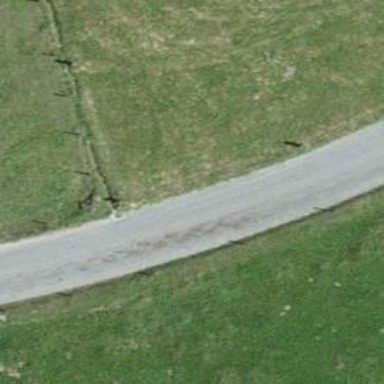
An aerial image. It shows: Unclassified paved road.